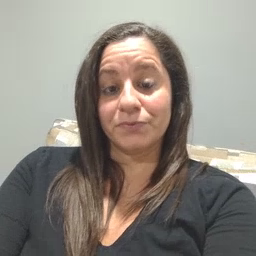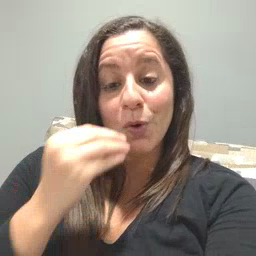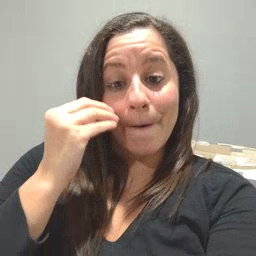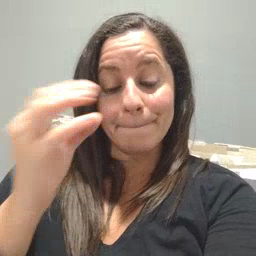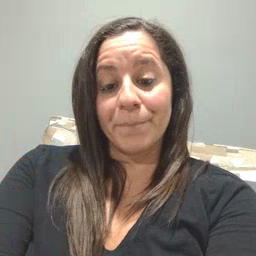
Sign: home